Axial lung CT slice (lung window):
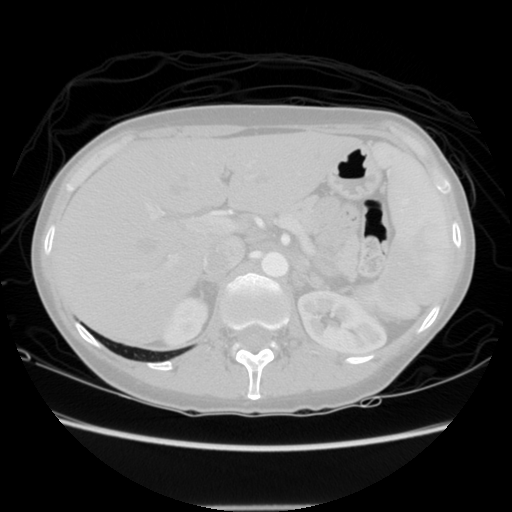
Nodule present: no